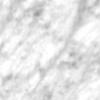
Label: no_change